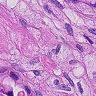
Metastatic tissue present: yes